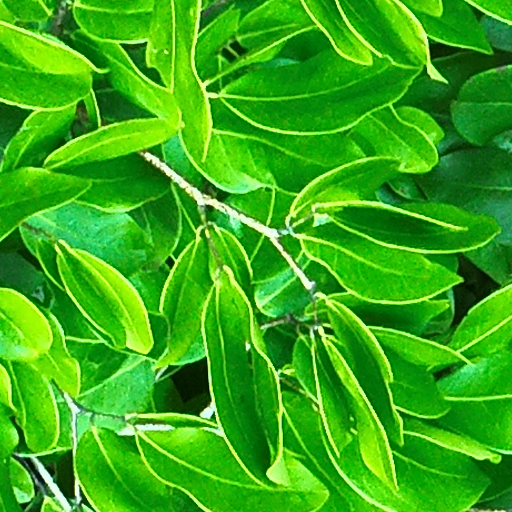
Species: Prioria copaifera
GBIF accepted scientific name: Prioria copaifera
Crown area (m\u00b2): 267.233